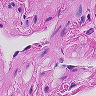
Metastatic tissue present: no